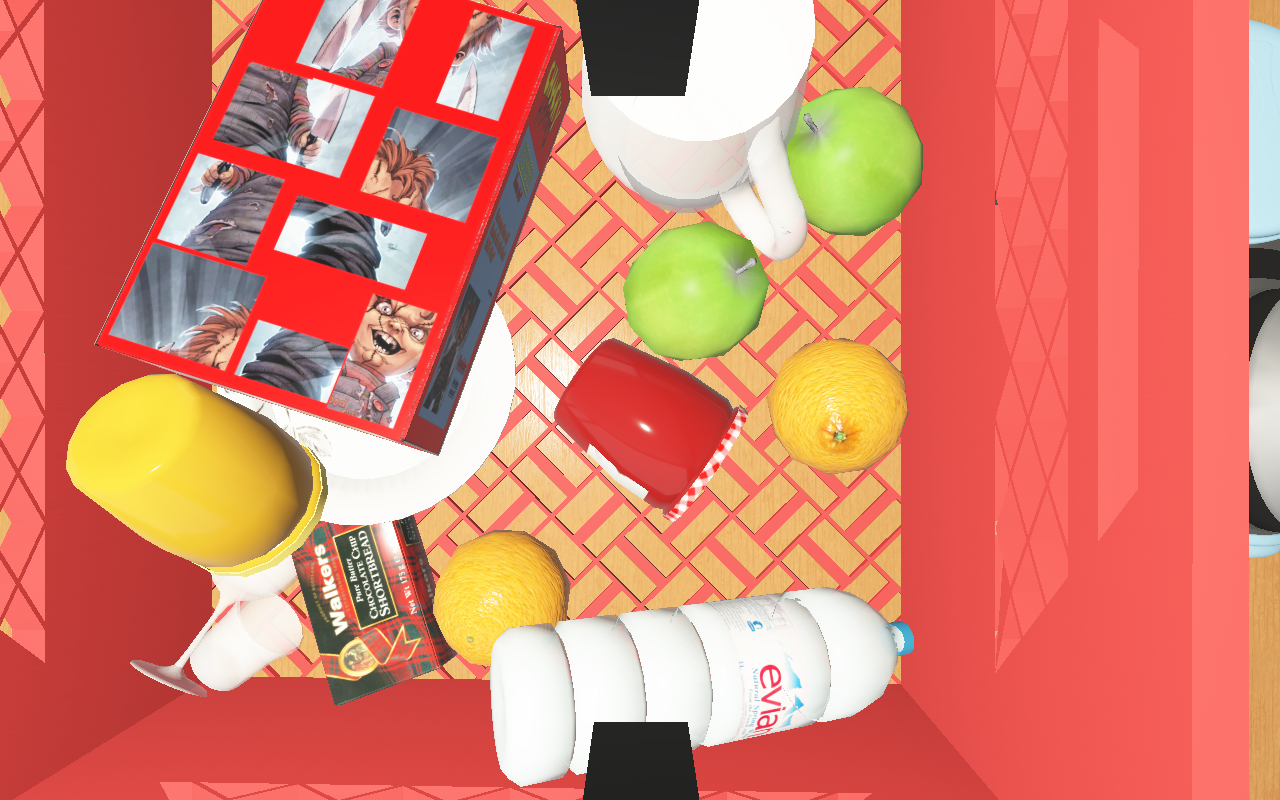
Objects in the scene:
carafe
water bottle
apple
apple
orange
plate
wineglass
jam jar
cereal box
cereal box